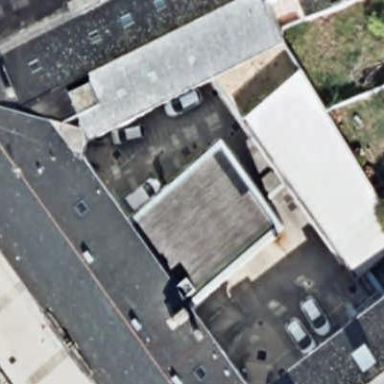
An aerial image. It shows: Commercial building.